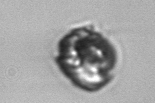
Label: Proterythropsis